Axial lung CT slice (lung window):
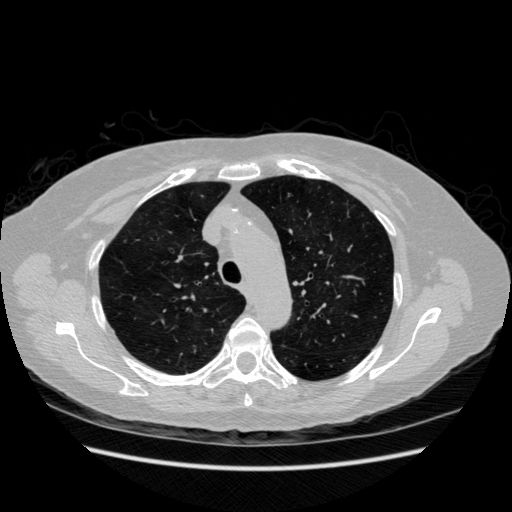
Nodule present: no